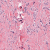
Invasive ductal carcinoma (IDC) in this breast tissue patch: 0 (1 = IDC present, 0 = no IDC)